Question: --
Hello!
I use TYPO3 CMS 6.2.9 and the Versatile News System (tx_news).
For my User (Editor), I'll only allow to add new news records in my specific sys-folder. Here's my pageTSconfig for the sys-folder:
'''
### only for EDITORS usergroup 2
[usergroup = 2]
# only show "new news and news tag" for a new data record
mod.web_list {
allowedNewTables = tx_news_domain_model_news, tx_news_domain_model_tag
}
[GLOBAL]
'''
It works.
. I can't find these strings in Ext. news folder (typo3config/ext/news). In this case, I'll use tx_news not for NEWS, so it won't confuse my backend-user (editor) ;)
I#m talking about this List View:

I can translate all other labels via TCEFORM
'''
TCEFORM.tx_news_domain_model_news.title.label.de = Uberschrift
'''
but not the labels at list view.
Thanks for your help.
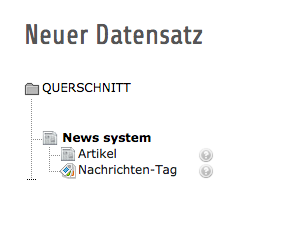
Answer: These labels are configured in TCA for given table and only way to override it is changing it's value i.e. by adding this line to 'typo3conf/extTables.php'
'''
$TCA['tx_news_domain_model_news']['ctrl']['title'] = 'Change me...';
'''
Problem with this is you can't do it conditionally by default, maybe this EXT will help you (as mentioned on some forum it's not maintained anymore)
<URL>
How to find it: Every table has its TCA (required) so you can find it with editor, or using SYSTEM > Configuration module to browse currently loaded TCA.